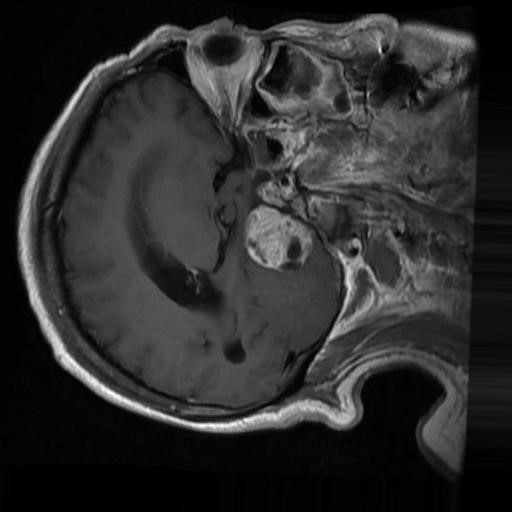
Label: brain_menin